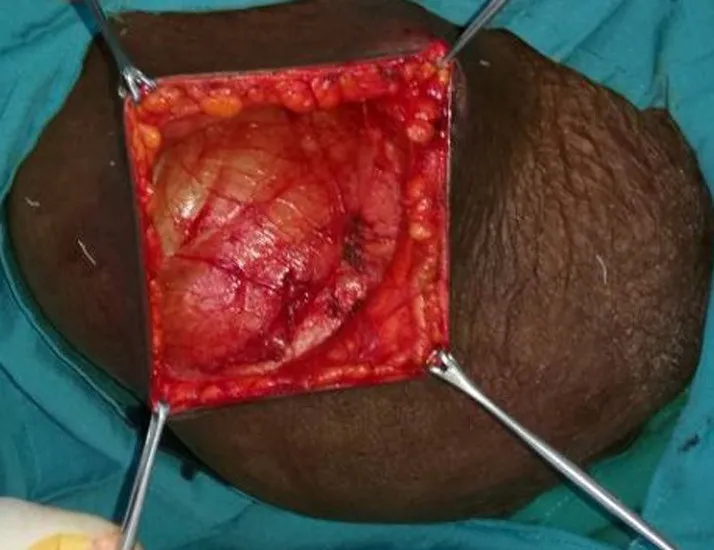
hernia sac laying below the external oblique fascia.
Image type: medical_photograph (other_medical_photograph)